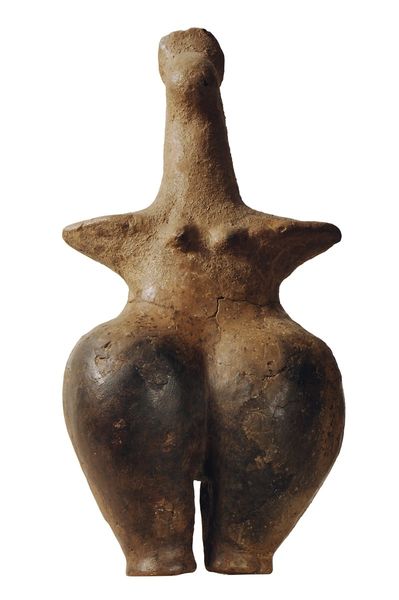
Titel: Weibliches Idol
Standort: Hamburg
Institution: Museum für Kunst und Gewerbe Hamburg
Schlagwörter: frau, keramik, statue, ton, statuette, leben, kleinplastiken, kleinplastik, kleinkunst, universum, fruchtbarkeit, weiblichkeit, kosmos, figurine, bildwerk, idol, handmodelliert, idolplastik, nordafrikas, schöpfung